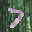
Label: 7